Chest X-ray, AP view. Patient: 43 years old, sex M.
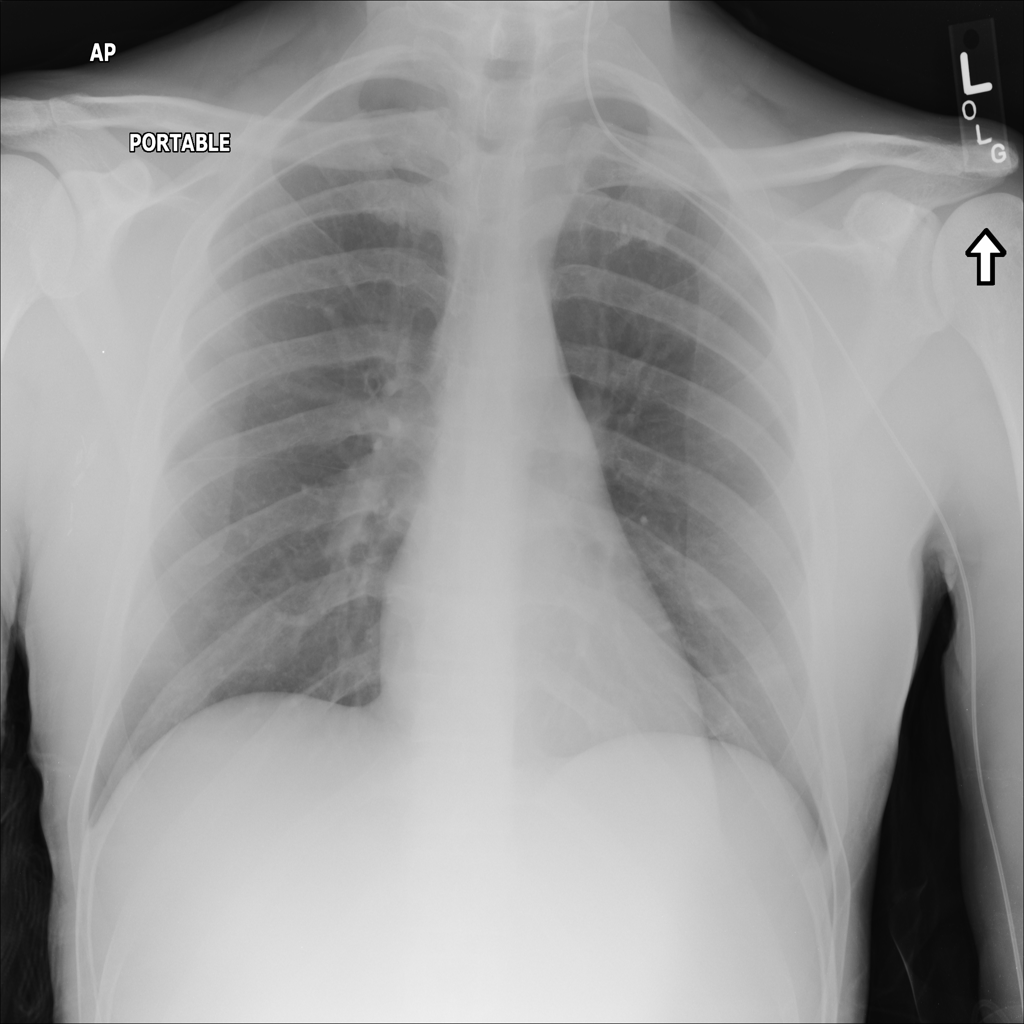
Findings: No Finding